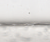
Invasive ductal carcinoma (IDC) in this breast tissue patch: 0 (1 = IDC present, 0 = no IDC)